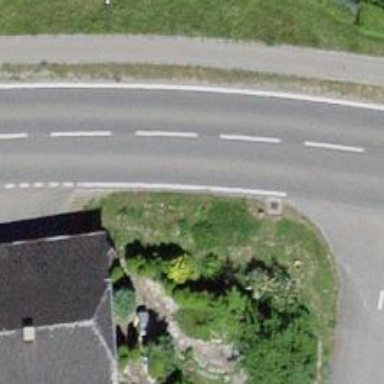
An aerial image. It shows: Secondary road with asphalt surface and cycle track on the right.